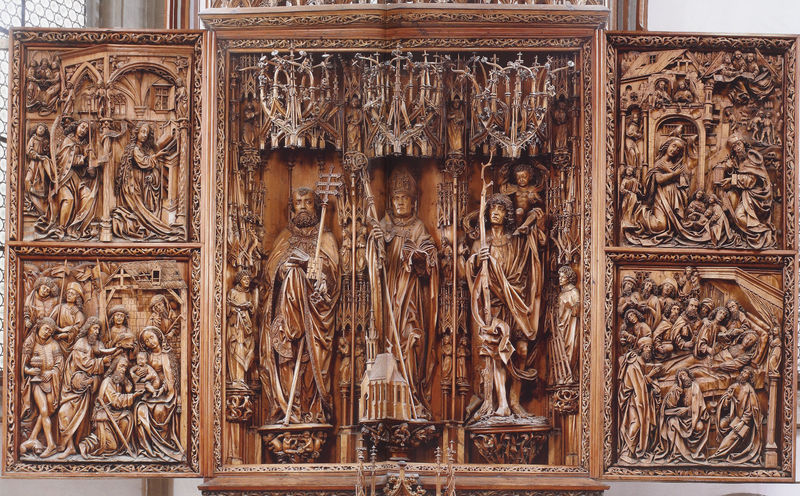
Titel: Kefermarkt, Hochaltar der Pfarrkirche St. Wolfgang
Künstler: Meister von Kefermarkt
Standort: Kefermarkt, Pfarrkirche St. Wolfgang (EU - AUT)
Schlagwörter: flügel, gott, mann, frauen, menschen, fenster, frau, holz, männer, haus, bart, johannes, tod, kirche, drei, kind, mutter, paar, gotik, krone, engel, stab, baby, figuren, könig, bett, bronze, foto, buch, dom, beten, altar, kathedrale, schnitzerei, spitzbogen, jesus, stall, baldachin, mitra, heilige, harfe, maria, anbetung, szenen, schnitzen, joseph, verkündigung, geburt, flügelaltar, haeuser, klappaltar, altarschrein, zwicke